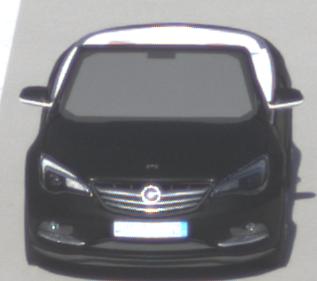
Make: Opel
Model: Cascada 1.4 Turbo
Detailed model: Cascada
Model produced from: 2013/03
Model produced until: 2015/01
Doors: 2
Color: black
Road condition: dry road
Daytime: morning or afternoon
Contrast: high contrast